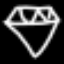
Label: diamond